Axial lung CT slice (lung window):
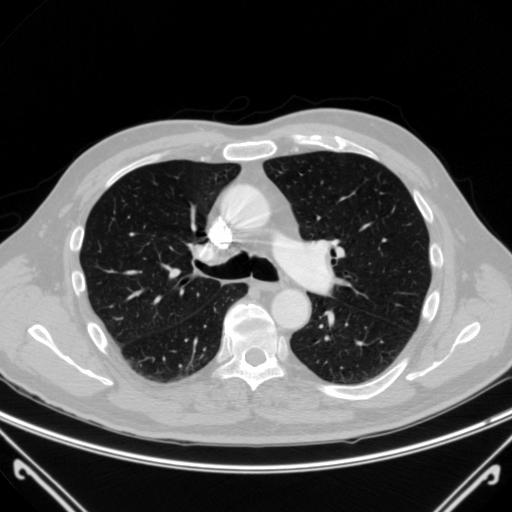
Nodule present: no